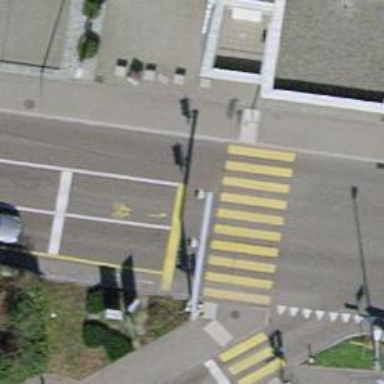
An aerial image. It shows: Crossing with traffic signals.